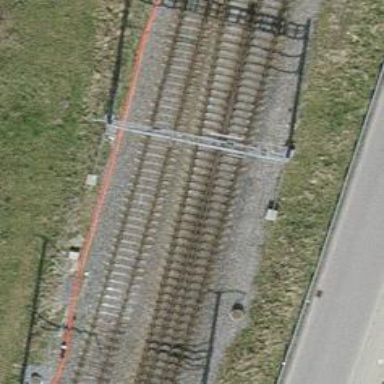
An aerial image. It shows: Railway track with contact line for electrification.